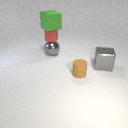
small red metal cube below large green rubber cube